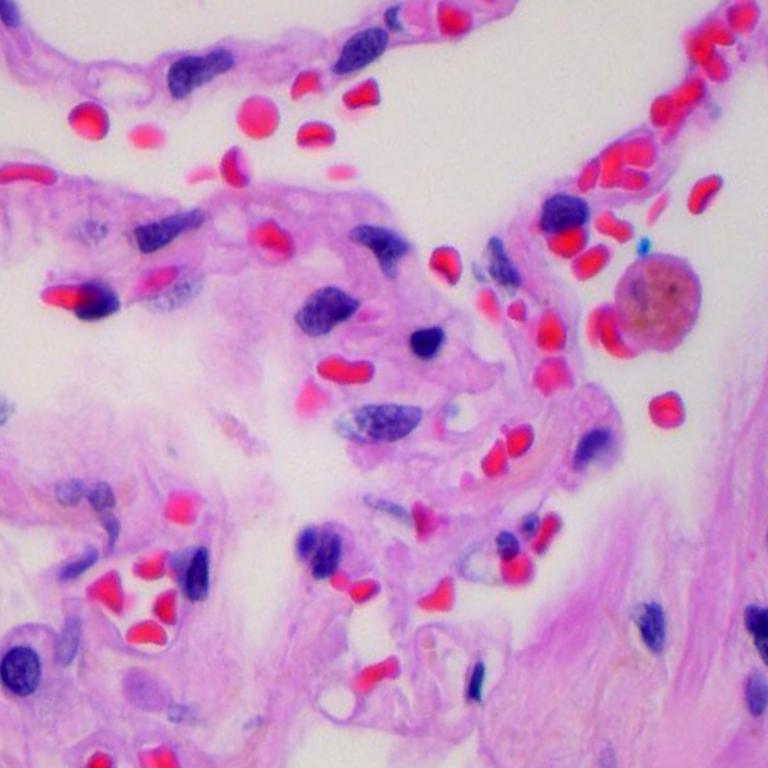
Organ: lung
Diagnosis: benign